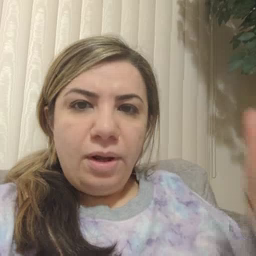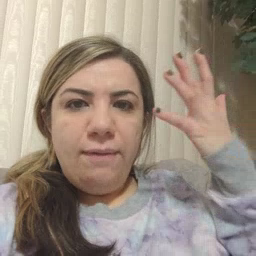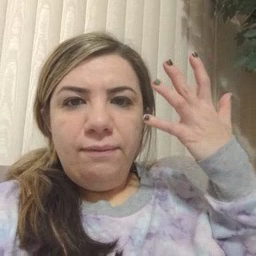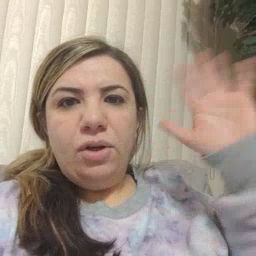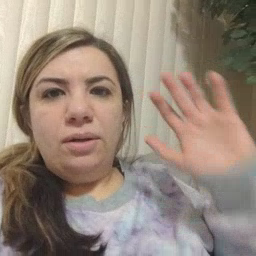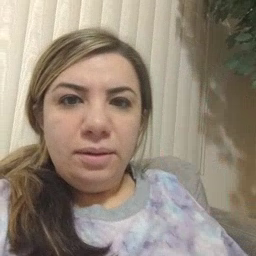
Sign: finish